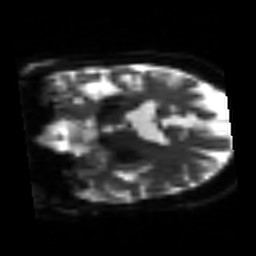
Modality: sbref
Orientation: coronal
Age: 62
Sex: female
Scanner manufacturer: siemens
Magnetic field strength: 3 T
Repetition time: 3.2 s
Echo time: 0.081 s